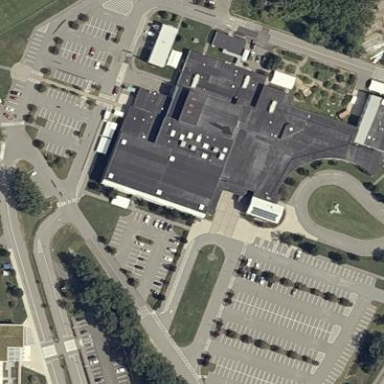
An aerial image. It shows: School building.